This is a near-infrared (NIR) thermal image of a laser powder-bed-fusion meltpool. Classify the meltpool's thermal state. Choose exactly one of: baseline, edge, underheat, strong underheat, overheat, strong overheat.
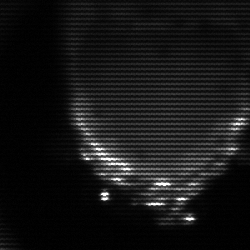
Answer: edge